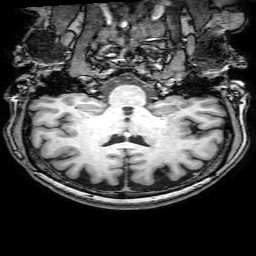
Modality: T1w
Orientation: sagittal
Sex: female
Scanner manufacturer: philips
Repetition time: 0.008087 s
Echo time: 0.0037 s